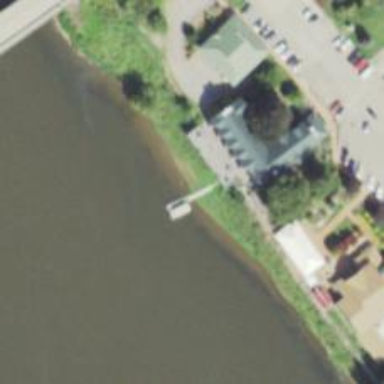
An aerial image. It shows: Dock by the waterway.